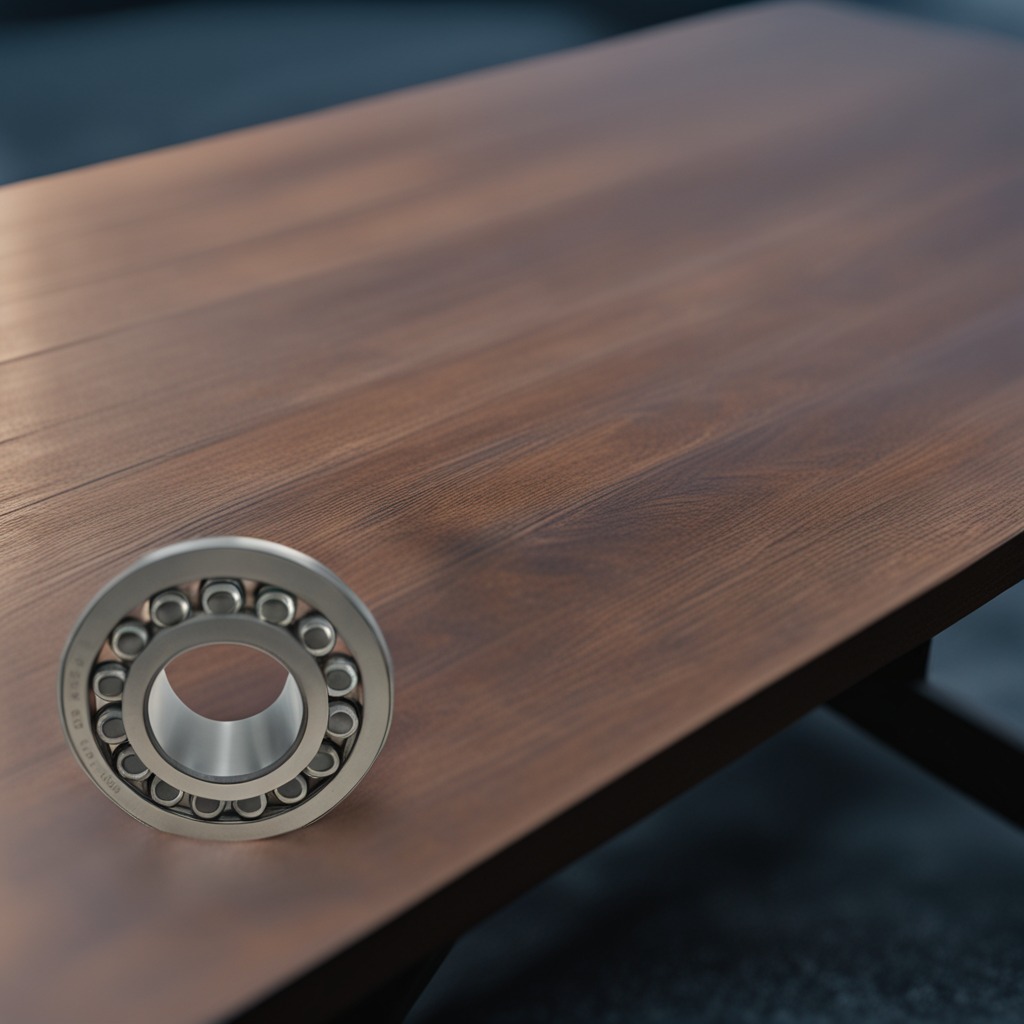
A metal ball bearing is lying on a table with burn marks in a small garage at twilight.